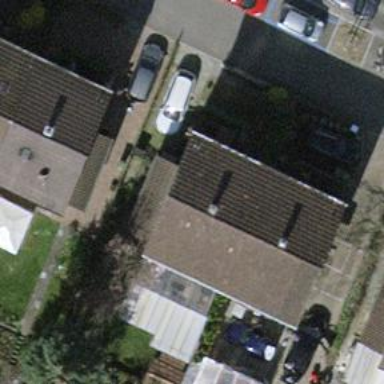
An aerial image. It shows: Semidetached house with gabled roof.